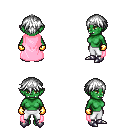
a pixel art fantasy rpg character, female body template, orc, green skin, pink cape, white pants, white short bangs hairstyle, silver tiara, gold gloves, metal boots, four views (front, back, left, right), 2x2 character sprite sheet, small pixel art, hard edges, no anti-aliasing